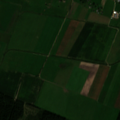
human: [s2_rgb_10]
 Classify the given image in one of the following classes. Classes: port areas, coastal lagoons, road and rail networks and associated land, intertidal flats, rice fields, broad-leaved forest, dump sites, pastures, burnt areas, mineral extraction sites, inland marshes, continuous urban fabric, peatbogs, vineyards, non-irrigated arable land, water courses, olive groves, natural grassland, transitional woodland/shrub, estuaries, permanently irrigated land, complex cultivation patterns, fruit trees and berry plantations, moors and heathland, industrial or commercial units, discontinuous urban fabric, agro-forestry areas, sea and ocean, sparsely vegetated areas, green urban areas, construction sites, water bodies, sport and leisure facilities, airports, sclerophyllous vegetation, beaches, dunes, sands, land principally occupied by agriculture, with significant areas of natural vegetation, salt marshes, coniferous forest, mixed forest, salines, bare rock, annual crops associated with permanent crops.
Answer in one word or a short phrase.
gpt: non-irrigated arable land, complex cultivation patterns, coniferous forest, mixed forest, transitional woodland/shrub